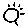
Label: sun